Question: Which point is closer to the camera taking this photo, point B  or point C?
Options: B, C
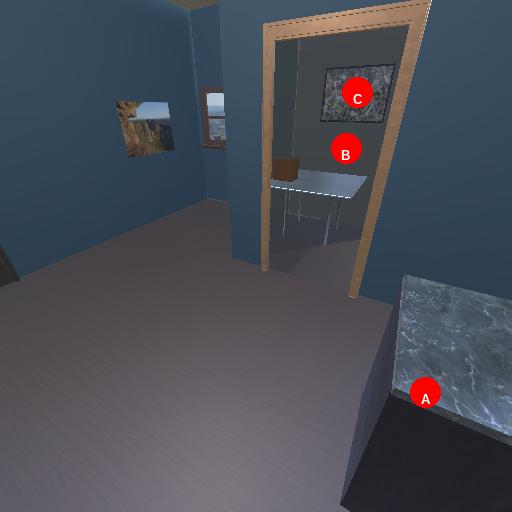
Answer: B